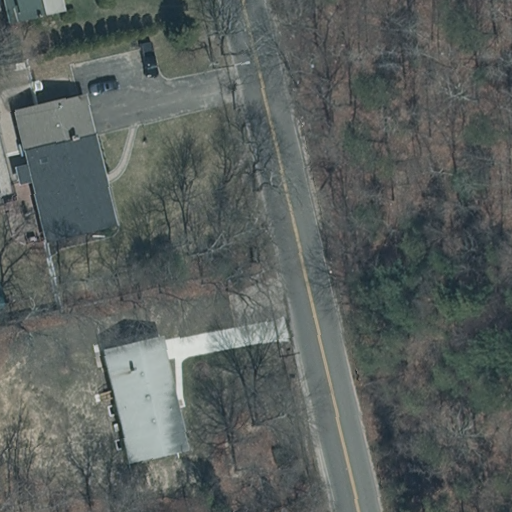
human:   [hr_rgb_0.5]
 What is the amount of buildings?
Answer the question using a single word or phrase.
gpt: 3

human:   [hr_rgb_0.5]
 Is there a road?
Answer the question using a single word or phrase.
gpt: yes

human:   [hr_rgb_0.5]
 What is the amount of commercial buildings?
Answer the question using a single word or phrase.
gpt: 1

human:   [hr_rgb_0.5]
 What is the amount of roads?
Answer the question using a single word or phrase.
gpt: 1

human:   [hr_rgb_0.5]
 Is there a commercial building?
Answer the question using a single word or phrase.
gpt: yes

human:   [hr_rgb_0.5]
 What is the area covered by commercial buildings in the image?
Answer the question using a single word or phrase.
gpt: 135m2

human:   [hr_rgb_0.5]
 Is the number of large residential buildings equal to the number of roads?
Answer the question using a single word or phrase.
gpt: no

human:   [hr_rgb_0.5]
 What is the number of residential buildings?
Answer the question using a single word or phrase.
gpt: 2

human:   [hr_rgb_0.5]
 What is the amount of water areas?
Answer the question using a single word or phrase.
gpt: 0

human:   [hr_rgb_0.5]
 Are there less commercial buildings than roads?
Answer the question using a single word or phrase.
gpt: no

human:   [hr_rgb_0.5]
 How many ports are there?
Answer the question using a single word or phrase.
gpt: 0

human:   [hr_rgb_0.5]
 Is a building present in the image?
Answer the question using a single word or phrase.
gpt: yes

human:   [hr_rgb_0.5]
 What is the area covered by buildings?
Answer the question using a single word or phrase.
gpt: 943m2

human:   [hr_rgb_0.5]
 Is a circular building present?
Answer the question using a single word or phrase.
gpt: no

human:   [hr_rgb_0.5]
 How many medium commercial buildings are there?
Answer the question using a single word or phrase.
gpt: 1

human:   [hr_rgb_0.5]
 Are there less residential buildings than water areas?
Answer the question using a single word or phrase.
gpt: no

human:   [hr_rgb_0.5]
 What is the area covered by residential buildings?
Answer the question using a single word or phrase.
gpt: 807m2

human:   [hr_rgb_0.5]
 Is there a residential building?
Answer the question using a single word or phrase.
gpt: yes

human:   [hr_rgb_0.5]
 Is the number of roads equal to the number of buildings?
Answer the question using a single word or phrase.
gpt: no

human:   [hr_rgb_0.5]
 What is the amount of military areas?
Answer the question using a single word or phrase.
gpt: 0

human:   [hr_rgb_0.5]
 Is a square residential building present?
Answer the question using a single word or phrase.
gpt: no

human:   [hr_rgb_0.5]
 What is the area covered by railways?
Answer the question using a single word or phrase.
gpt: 0m2

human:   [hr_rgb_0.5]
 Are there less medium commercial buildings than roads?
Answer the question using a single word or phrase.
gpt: no

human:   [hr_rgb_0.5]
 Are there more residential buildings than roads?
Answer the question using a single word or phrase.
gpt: yes

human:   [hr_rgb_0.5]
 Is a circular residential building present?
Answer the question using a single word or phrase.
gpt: no

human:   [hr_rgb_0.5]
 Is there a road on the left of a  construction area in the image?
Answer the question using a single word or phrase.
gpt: no

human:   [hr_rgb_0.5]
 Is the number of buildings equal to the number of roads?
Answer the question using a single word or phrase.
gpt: no

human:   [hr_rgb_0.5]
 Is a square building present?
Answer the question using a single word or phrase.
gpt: no

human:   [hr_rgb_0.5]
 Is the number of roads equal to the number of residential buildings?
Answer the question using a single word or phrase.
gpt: no

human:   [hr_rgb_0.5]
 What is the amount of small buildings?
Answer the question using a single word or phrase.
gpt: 0

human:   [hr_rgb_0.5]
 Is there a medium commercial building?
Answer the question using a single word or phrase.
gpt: yes

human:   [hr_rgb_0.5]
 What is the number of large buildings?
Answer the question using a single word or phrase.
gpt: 0

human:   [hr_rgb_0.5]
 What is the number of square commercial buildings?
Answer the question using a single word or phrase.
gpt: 0

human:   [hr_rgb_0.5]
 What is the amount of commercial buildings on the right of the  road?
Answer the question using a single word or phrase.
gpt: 0

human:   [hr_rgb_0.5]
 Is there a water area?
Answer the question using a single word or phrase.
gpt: no

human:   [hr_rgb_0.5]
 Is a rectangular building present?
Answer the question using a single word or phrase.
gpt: yes

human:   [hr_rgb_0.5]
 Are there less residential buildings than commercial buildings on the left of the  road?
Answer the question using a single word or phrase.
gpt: no

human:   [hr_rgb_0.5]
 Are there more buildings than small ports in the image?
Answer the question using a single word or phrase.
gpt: yes

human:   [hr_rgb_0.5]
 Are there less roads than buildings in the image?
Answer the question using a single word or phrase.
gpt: yes

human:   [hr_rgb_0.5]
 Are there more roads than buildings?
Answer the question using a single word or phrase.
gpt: no

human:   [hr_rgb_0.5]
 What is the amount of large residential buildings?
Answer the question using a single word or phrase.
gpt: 0

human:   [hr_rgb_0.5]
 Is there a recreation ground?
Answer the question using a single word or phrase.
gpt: no

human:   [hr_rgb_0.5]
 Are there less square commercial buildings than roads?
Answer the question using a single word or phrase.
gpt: yes

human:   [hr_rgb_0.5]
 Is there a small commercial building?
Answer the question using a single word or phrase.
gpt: no

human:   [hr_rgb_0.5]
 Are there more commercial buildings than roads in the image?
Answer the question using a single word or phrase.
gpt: no

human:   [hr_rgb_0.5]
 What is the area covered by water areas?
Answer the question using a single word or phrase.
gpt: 0m2

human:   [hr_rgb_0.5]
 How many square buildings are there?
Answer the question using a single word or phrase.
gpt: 0

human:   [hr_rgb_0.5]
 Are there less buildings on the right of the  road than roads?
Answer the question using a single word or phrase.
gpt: yes

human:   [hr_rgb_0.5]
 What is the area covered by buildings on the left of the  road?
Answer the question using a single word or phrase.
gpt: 943m2

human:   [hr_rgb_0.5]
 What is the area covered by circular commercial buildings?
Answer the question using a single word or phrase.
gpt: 0m2

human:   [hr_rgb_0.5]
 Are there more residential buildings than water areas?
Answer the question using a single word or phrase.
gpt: yes

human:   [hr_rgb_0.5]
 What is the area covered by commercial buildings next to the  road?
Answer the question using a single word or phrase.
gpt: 135m2

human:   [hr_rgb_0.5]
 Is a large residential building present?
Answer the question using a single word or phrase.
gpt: no

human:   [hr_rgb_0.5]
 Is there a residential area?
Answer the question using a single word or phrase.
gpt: no

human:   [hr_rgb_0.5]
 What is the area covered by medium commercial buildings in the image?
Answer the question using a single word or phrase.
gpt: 135m2

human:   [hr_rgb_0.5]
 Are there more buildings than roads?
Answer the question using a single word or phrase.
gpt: yes

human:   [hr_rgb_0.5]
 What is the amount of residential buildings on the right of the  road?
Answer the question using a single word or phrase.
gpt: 0

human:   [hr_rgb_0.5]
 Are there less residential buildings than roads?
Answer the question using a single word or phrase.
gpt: no

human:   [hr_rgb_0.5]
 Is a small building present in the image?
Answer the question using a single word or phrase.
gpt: no

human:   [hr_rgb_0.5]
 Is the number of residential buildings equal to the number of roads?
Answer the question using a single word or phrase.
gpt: no

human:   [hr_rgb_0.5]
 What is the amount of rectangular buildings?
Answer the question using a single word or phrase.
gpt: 2

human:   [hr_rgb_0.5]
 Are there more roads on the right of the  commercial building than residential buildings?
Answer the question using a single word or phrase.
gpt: no

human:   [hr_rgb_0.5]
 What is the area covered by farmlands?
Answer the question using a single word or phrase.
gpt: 0m2

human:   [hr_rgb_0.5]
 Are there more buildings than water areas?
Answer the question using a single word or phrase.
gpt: yes